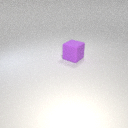
large purple rubber cube